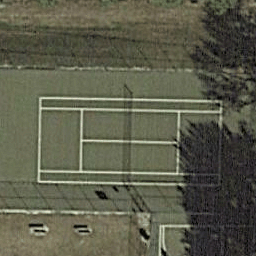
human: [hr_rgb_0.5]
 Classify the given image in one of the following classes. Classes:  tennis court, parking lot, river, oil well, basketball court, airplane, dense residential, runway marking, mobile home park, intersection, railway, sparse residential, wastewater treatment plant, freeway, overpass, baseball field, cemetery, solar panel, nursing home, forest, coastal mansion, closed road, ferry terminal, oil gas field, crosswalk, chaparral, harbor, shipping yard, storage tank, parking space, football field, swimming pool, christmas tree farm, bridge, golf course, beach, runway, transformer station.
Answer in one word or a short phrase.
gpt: tennis court